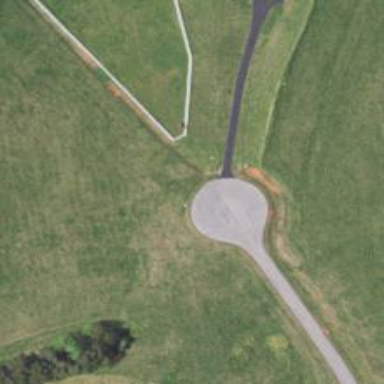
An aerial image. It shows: Turning circle on the road.